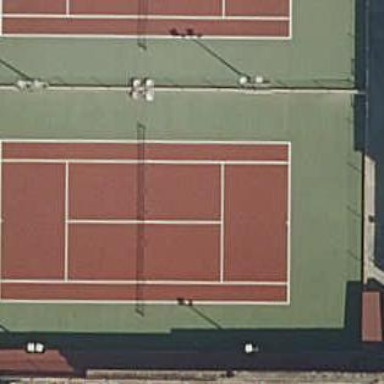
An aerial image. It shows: Tennis court in leisure pitch.